A scalogram of one vibration snapshot from a rotating bearing is shown, computed with a continuous wavelet transform. Classify the bearing condition as one of: normal, inner_race, outer_race, ball.
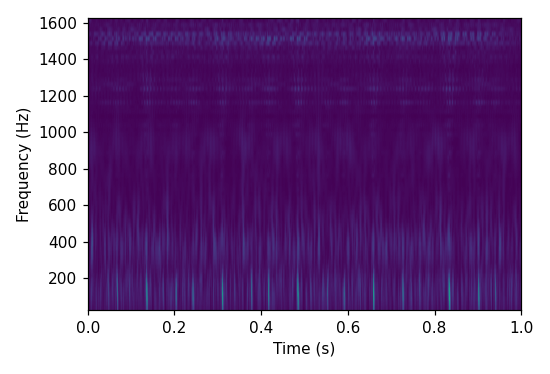
Answer: outer_race